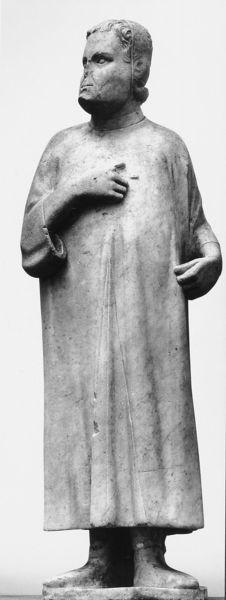
Titel: Statuen vom Grabmal Kaiser Heinrich VII. (Rekonstruktion)
Künstler: Tino di Camaino
Institution: Pisa, Museo dell’Opera del Duomo
Schlagwörter: fuß, hand, kopf, mann, umhang, brust, finger, kleid, marmor, mund, nase, haube, kappe, mütze, arm, arme, augen, falten, gesicht, sockel, stehen, stein, ärmel, hals, hände, auge, figur, gewand, haare, kutte, mantel, standfigur, stehend, locken, skulptur, statue, bein, schuhe, füsse, hands, dress, face, hair, nose, old, portrait, robe, gown, bauch, faltenwurf, glatt, foto, stand, stiefel, ganzkörper, kaputt, man, stone, priester, head, mönch, eyes, feet, gelehrter, cap, chin, mouth, curls, photo, sculpture, graf, standbild, marble, person, human, arms, monk, eye, cloth, fingers, beschädigt, figure, simple, falen, blank, gesture, standing, igitt, freak, angry, photograph, posture, schwarzeiß, hed, looking right, curly, 1300, carved, straight, simplistic, nase fehlt, no expression, no nose, hand on breast, gaw